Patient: sex M, age 42
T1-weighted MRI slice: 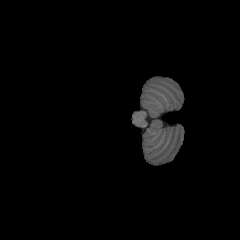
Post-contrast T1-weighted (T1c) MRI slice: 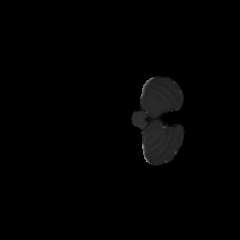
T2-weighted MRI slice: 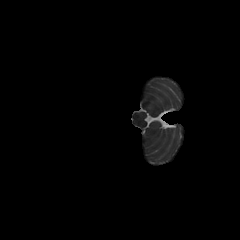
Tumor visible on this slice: no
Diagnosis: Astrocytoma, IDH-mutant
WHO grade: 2